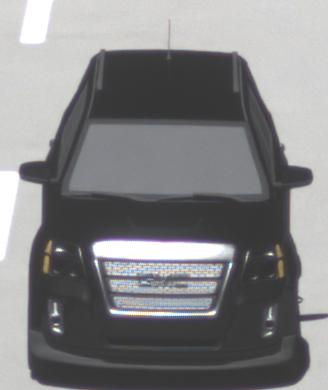
Make: GMC
Model: Terrain
Detailed model: Gen. 1
Model produced from: 2009
Model produced until: 2017
Doors: 5
Color: black
Road condition: dry road
Daytime: midday
Contrast: high contrast